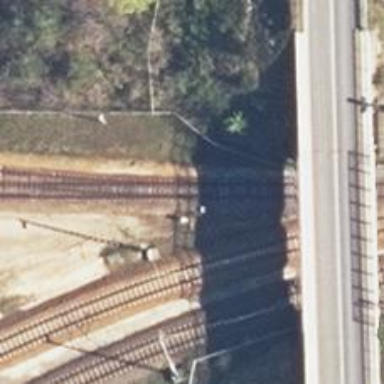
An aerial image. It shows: Railway switch.